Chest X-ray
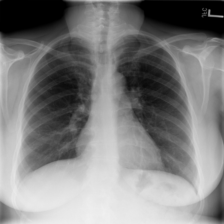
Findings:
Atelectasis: negative
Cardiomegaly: negative
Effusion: negative
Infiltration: positive
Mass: negative
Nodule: negative
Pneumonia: negative
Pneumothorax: negative
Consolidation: negative
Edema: negative
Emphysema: negative
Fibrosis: negative
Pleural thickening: negative
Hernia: negative